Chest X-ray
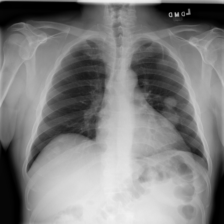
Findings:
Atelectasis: negative
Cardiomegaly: negative
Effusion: negative
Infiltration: negative
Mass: negative
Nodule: negative
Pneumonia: negative
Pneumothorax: negative
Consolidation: negative
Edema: negative
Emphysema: negative
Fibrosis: negative
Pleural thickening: negative
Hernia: negative